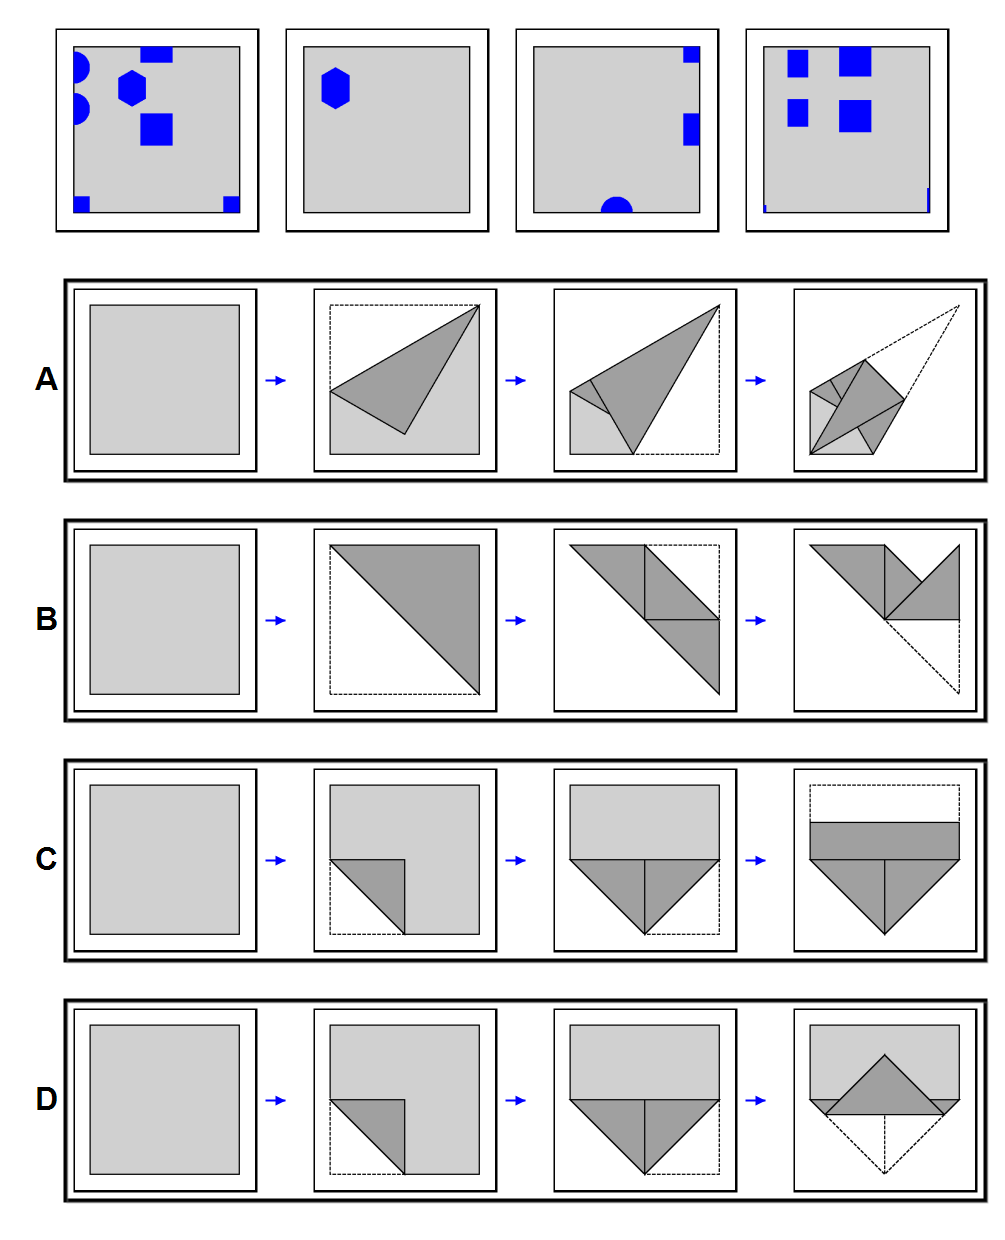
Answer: C